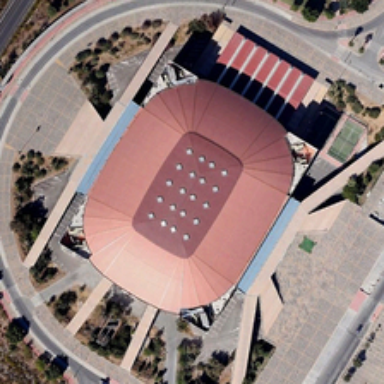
There is a red building in the middle of the land .